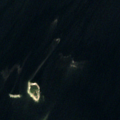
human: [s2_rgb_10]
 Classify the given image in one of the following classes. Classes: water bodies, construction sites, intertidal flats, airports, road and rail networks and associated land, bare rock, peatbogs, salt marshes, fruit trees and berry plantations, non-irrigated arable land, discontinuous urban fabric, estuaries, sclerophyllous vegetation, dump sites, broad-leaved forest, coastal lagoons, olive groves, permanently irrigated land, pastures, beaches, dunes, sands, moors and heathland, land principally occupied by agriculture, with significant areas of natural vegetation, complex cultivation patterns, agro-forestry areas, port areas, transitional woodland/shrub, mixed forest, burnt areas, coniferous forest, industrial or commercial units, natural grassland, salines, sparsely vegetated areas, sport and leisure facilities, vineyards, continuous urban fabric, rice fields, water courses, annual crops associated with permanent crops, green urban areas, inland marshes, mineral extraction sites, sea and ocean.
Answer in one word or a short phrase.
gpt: sea and ocean